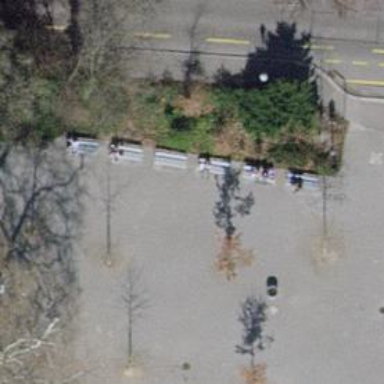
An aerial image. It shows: Bench for seating.